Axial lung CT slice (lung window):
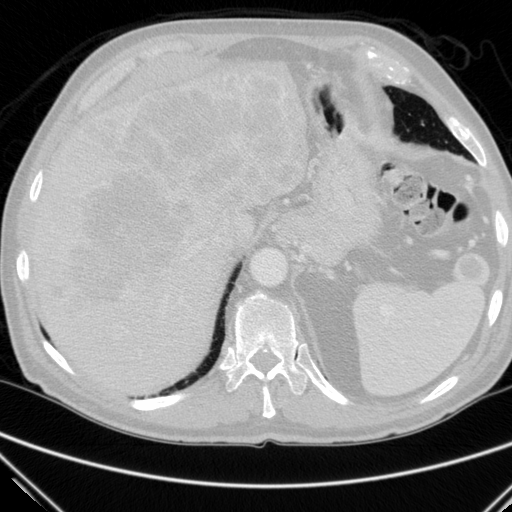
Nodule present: no